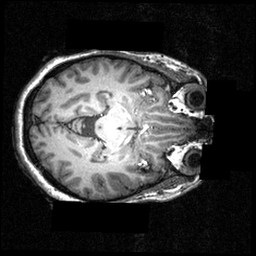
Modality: T1w
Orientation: axial
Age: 22
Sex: female
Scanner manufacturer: siemens
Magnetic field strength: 3.951 T
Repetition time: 1.5 s
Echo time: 0.00335 s